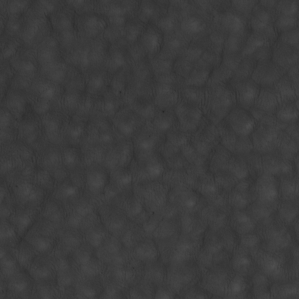
Label: non_frost